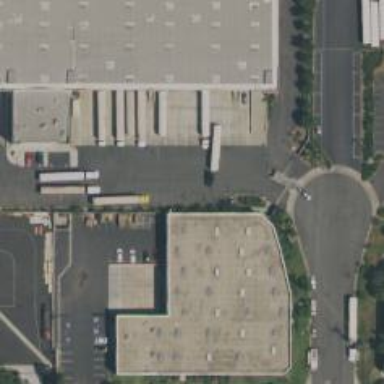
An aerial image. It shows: Warehouse.